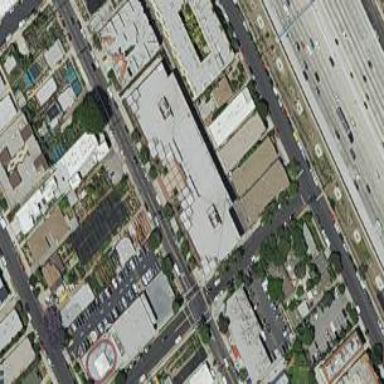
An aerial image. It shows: Commercial building.